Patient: sex F, age 43
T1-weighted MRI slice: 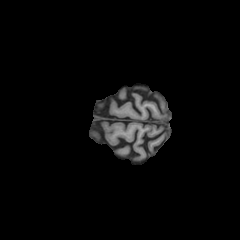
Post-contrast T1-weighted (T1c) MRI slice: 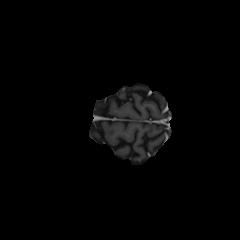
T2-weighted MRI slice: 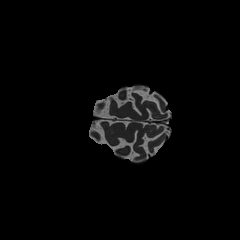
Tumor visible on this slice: no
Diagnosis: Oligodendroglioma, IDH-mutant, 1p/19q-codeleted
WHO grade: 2